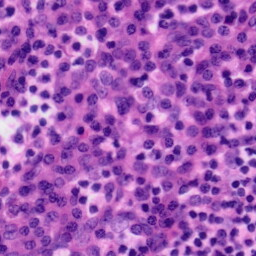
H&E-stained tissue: Tonsil